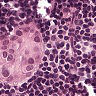
Metastatic tissue present: yes